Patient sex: M
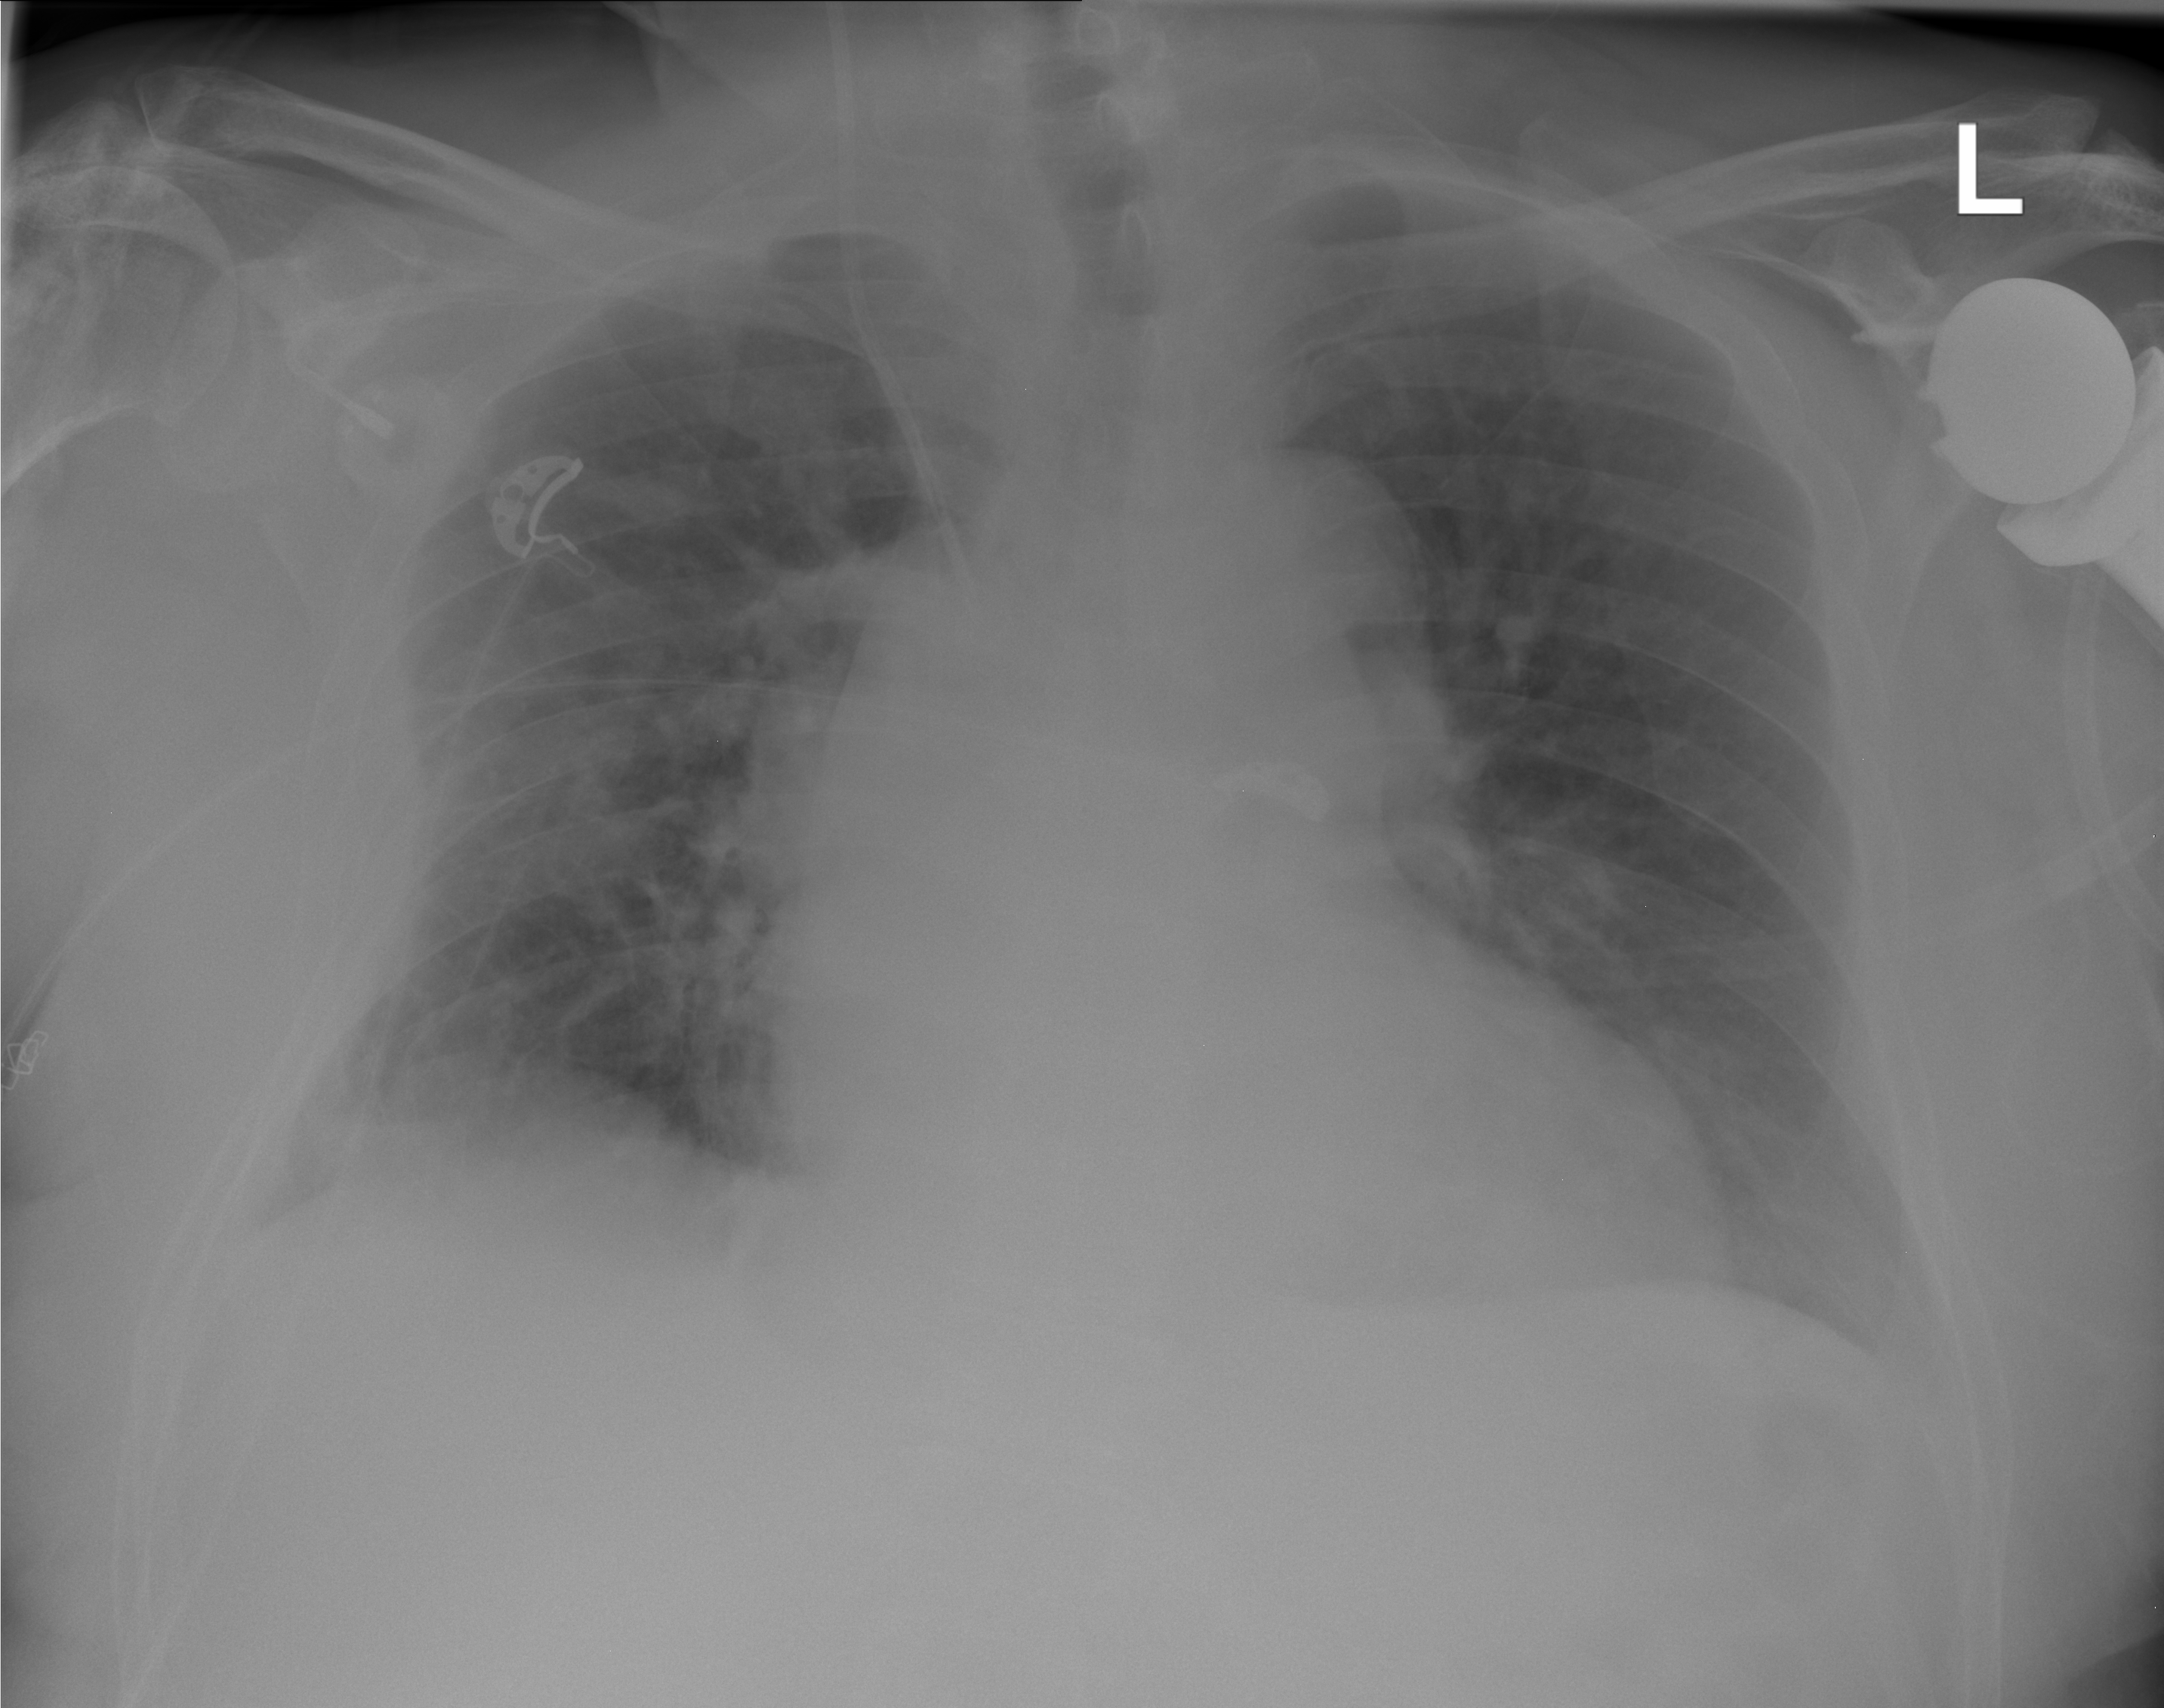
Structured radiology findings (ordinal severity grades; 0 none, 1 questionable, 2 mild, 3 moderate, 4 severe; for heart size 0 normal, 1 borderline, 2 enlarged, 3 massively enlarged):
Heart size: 2
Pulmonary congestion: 2
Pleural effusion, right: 2
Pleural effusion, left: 2
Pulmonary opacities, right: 0
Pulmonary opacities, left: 0
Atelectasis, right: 2
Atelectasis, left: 2